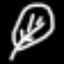
Label: leaf